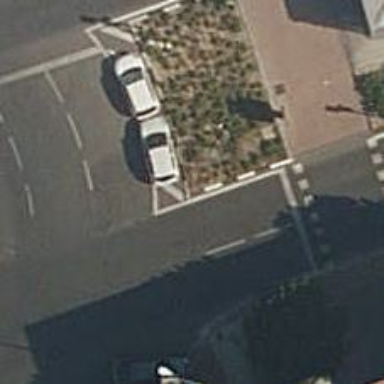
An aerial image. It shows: Kerb serving as barrier.